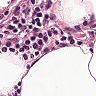
Metastatic tissue present: yes